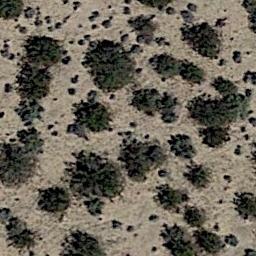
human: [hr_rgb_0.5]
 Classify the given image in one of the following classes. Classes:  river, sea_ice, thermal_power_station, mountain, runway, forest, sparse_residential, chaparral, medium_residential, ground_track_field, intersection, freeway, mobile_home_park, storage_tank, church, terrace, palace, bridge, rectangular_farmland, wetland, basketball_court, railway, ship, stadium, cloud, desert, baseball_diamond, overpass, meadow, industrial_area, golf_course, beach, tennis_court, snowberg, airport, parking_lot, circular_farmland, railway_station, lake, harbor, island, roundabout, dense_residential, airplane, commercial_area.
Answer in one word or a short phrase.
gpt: chaparral